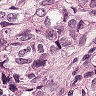
Metastatic tissue present: yes